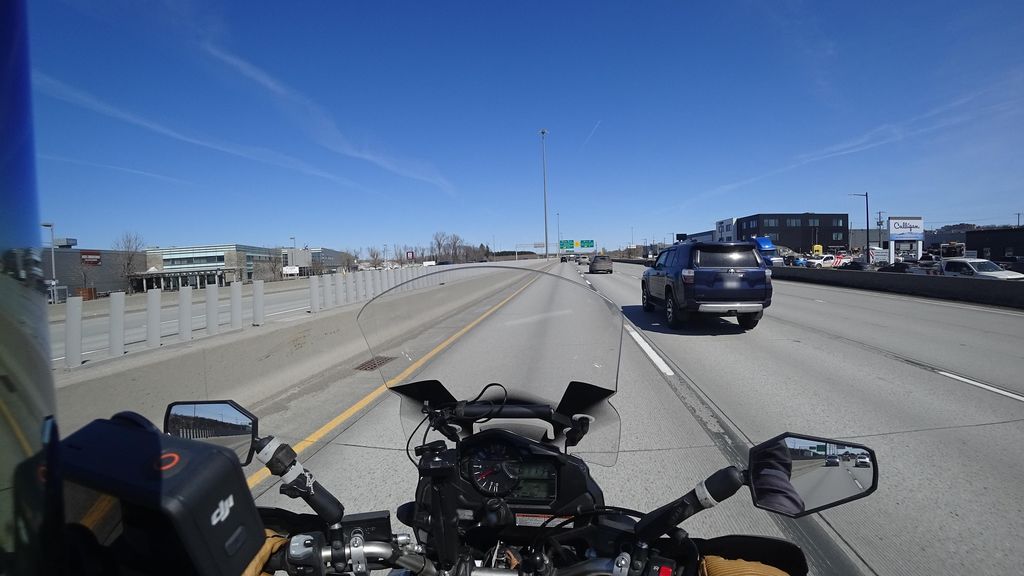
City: quebec_city